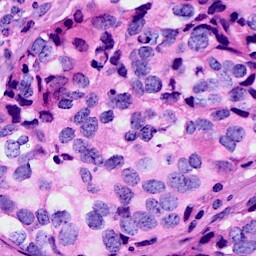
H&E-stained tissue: Breast